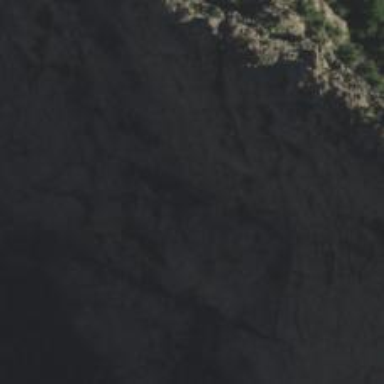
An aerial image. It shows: Natural cliff.